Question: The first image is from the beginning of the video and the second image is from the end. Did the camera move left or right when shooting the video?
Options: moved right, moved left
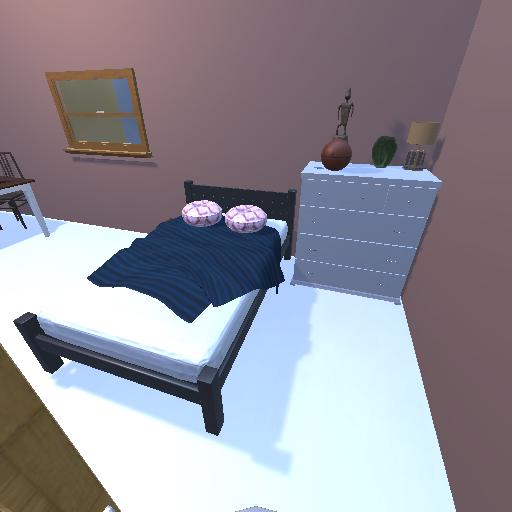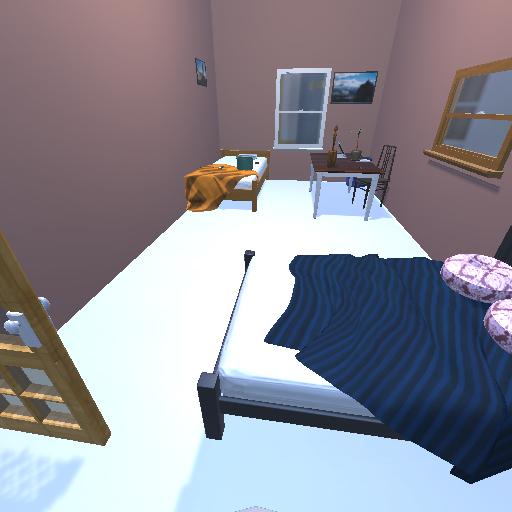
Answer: moved right